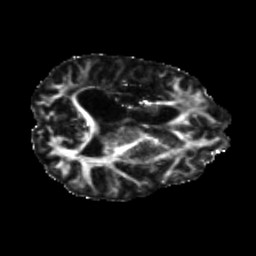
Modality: FA
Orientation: axial
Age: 31
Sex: female
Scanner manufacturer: siemens
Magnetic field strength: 3 T
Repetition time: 5.25 s
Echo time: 0.08 s